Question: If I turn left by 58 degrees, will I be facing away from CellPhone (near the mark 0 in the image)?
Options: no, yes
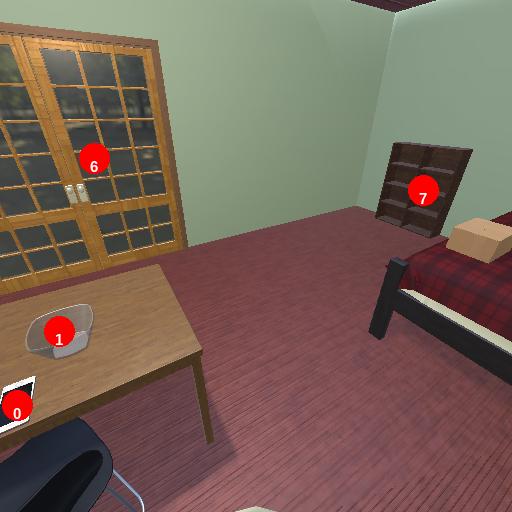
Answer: no